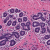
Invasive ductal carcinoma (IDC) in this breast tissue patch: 0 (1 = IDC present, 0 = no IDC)